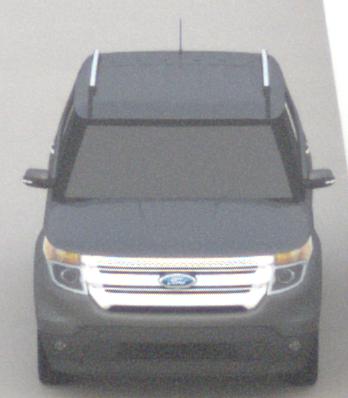
Make: Ford
Model: Explorer
Detailed model: Gen. 5
Model produced from: 2010
Model produced until: 2019
Doors: 5
Color: gray
Road condition: dry road
Daytime: morning or afternoon
Contrast: low contrast